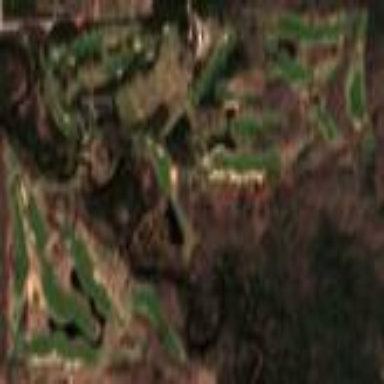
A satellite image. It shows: Golf course.